Question: when I change the orientation of emulator the logo and menu icon don't move to the both end of the screen but it shows in the middle.
this is my code.
'
'''
<LinearLayout
android:layout_width="fill_parent"
android:layout_height="70dp"
android:gravity="center"
android:animateLayoutChanges="true">
<ImageView
android:id="@+id/ivmainlogo"
android:layout_width="120dp"
android:layout_height="80dp"
android:src="@drawable/alfadesign1"
/>
<ImageView
android:id="@+id/ivmainmenu"
android:layout_width="30dp"
android:layout_height="30dp"
android:src="@drawable/menu1"
android:layout_marginLeft="120dp"/>
</LinearLayout>
</LinearLayout>'
'''
here is the image of the result which get.

please help me in this code,
thank you.
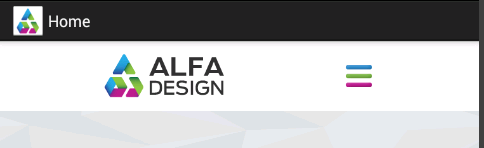
Answer: OK after a lot of experimentation here is the solution.Try this code out.
'''
<LinearLayout xmlns:android="http://schemas.android.com/apk/res/android"
android:layout_width="fill_parent"
android:layout_height="fill_parent"
android:orientation="horizontal"
>
<LinearLayout
android:layout_width="wrap_content"
android:layout_height="fill_parent"
android:orientation="horizontal">
<ImageView
android:id="@+id/ivmainlogo"
android:layout_width="120dp"
android:layout_height="80dp"
android:src="@drawable/alfadesign1"
/>
</LinearLayout>
<LinearLayout
android:layout_width="fill_parent"
android:layout_height="fill_parent"
android:orientation="horizontal"
android:gravity="right">
<ImageView
android:id="@+id/ivmainmenu"
android:layout_width="30dp"
android:layout_height="30dp"
android:src="@drawable/menu1"
/>
</LinearLayout>
</LinearLayout>
'''